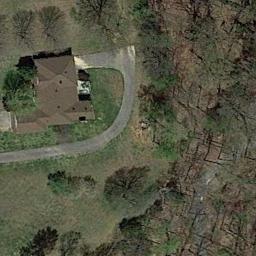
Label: sparse_residential